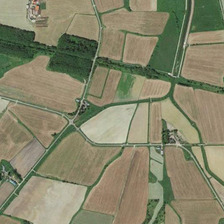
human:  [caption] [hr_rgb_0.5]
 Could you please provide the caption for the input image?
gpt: it is a large piece of farmland .

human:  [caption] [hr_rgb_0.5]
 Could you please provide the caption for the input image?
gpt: it is a large piece of farmland .

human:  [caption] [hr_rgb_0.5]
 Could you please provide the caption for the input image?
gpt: it is a large piece of farmland .

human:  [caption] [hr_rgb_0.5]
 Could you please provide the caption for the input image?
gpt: it is a large piece of farmland .

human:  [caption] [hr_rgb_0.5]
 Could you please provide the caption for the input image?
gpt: it is a large piece of farmland .